Question: I have a layout with some background image and have a button on it. The background color of the button is, say, white. Now I want to write a text on it in such a way that the text displays anything that is behind the button through it (like transparent text). Now, obviously, if I make the text color transparent, the text will disappear and I will be seeing a white button with no text. How to do this?
Screenshot:

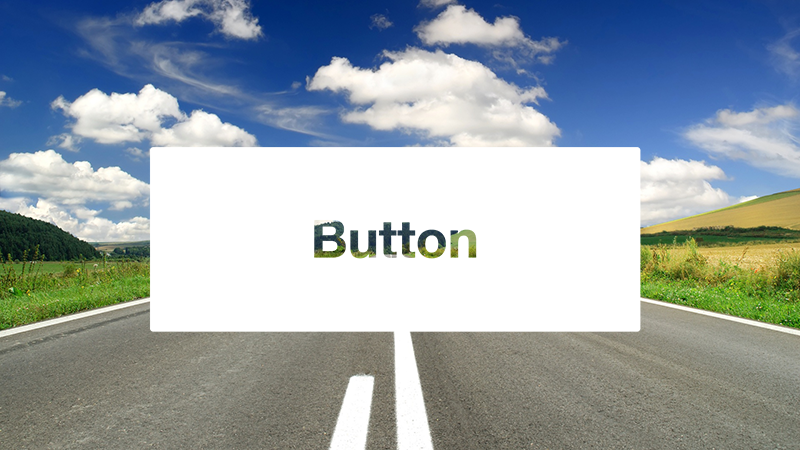
Answer: Two ways: (1) not precise solution as text alignment should be coded by hands but:
'''
@Override
protected void onCreate(Bundle savedInstanceState) {
super.onCreate(savedInstanceState);
setContentView(R.layout.activity_main);
Button view1 = new Button(this);
RelativeLayout layout1 = (RelativeLayout) findViewById(R.id.layout1);
layout1.setBackground(getResources().getDrawable(R.drawable.choose_background));
layout1.addView(view1);
Bitmap mainImage = Bitmap.createBitmap(500, 500, Bitmap.Config.ARGB_8888);
{
//creating image is not necessary, more important is ability to grab the bitmap.
Canvas canvas = new Canvas(mainImage);
canvas.drawColor(Color.WHITE);
view1.setBackground(new BitmapDrawable(getResources(), mainImage));
}
{
Canvas canvas = new Canvas(mainImage);
//most interesting part:
Paint eraserPaint = new Paint();
eraserPaint.setAlpha(0); //this
eraserPaint.setTextSize(200);
eraserPaint.setXfermode(new PorterDuffXfermode(PorterDuff.Mode.DST_IN)); //and this
canvas.drawText("some", 10, 150, eraserPaint);
}
}
'''
the idea of eraserPaint is from here <URL>
in activity_main.xml everything is default:
'''
<RelativeLayout xmlns:android="http://schemas.android.com/apk/res/android"
xmlns:tools="http://schemas.android.com/tools"
android:id="@+id/layout1"
android:layout_width="match_parent"
android:layout_height="match_parent"
android:paddingBottom="@dimen/activity_vertical_margin"
android:paddingLeft="@dimen/activity_horizontal_margin"
android:paddingRight="@dimen/activity_horizontal_margin"
android:paddingTop="@dimen/activity_vertical_margin"
tools:context="com.runup.myapplication2.app.MainActivity">
'''
and the result is:

(2) Second way is to add this behavior to class in order to use it in xml.
<URL>. works on configuration change and dynamical text and/or background changes.
The result of the sample in portrait:
and in landscape: